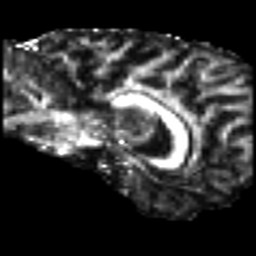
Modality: FA
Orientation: sagittal
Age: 37
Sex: female
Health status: ill
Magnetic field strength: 3 T
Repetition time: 8.4 s
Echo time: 0.0926 s